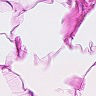
Metastatic tissue present: no